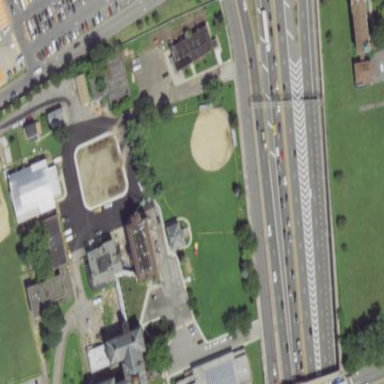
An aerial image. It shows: Baseball pitch for leisure land.